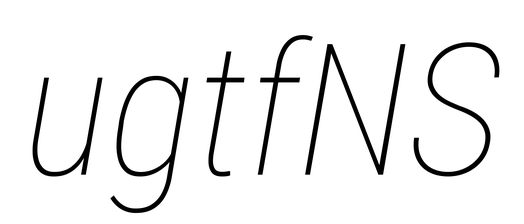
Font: Roboto-Italic_Condensed_Thin_Italic